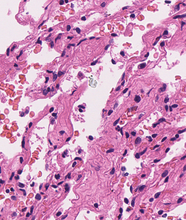
Tumor epithelial tissue: no
Tumor-associated stroma tissue: no
Normal tissue: yes